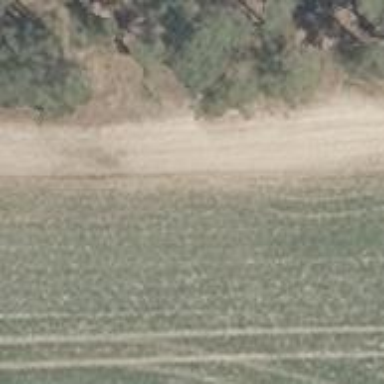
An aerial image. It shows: Sandy track road with grade4 tracktype.